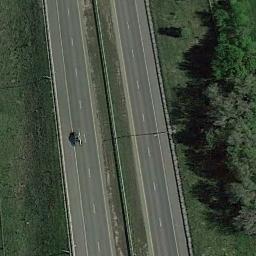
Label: freeway